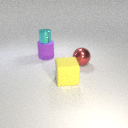
large yellow rubber cube to the right of large purple rubber cylinder